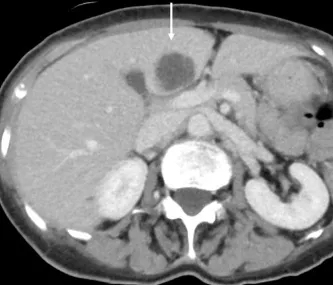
Abdominal contrast-enhanced computed CT findings 3 weeks after surgery. . A-c: Few low-density areas with irregular peripheral rim enhancement in the liver.
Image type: radiology (ct)